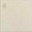
Piece: xx